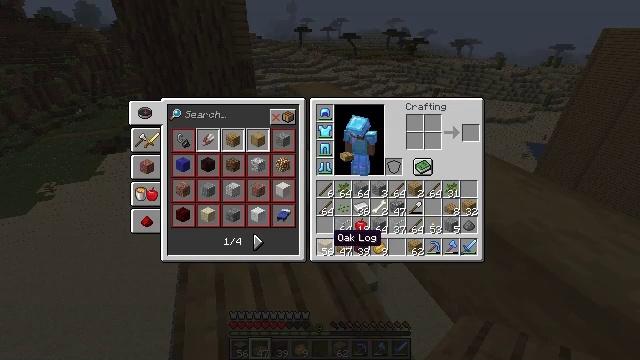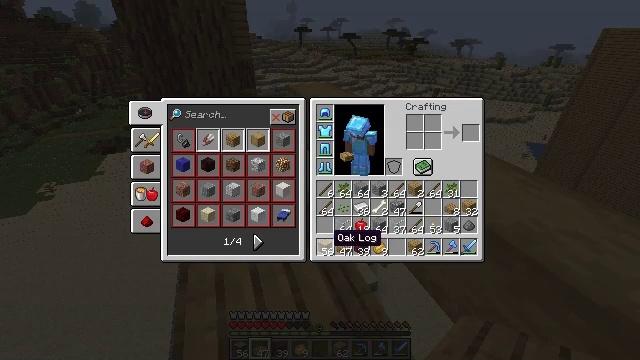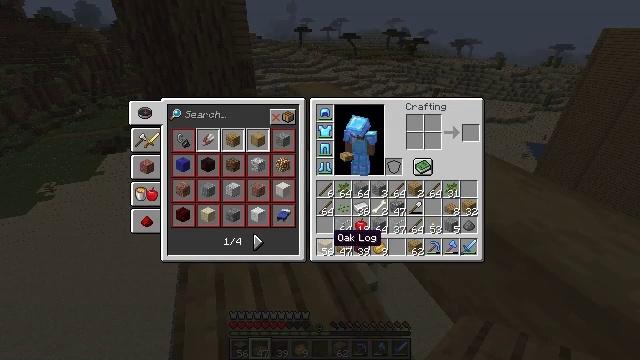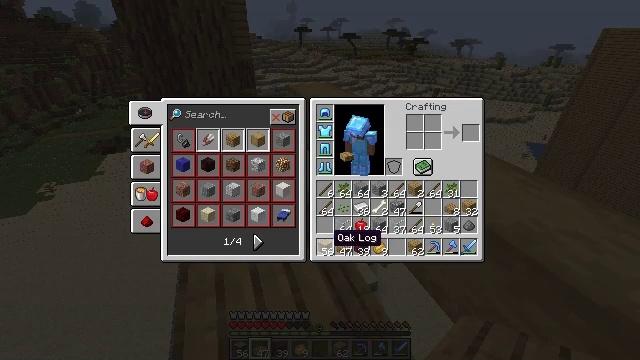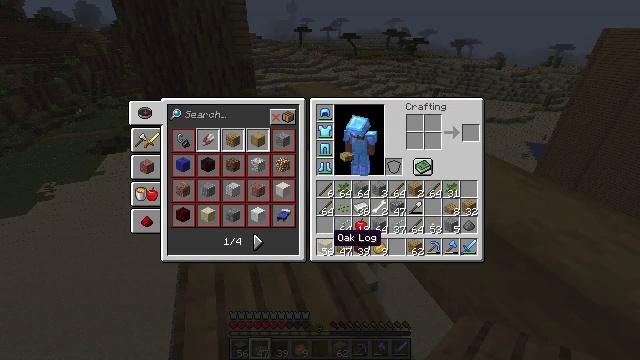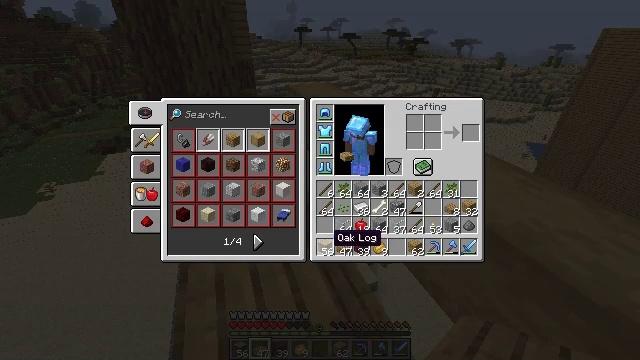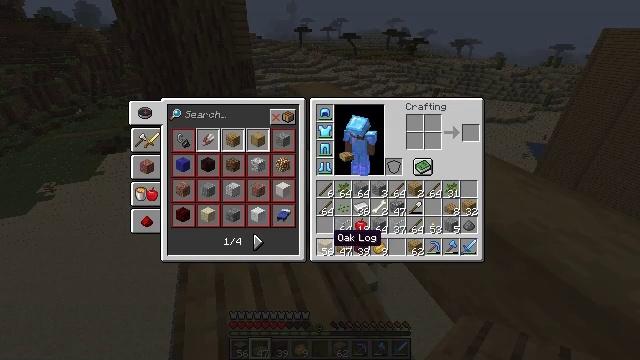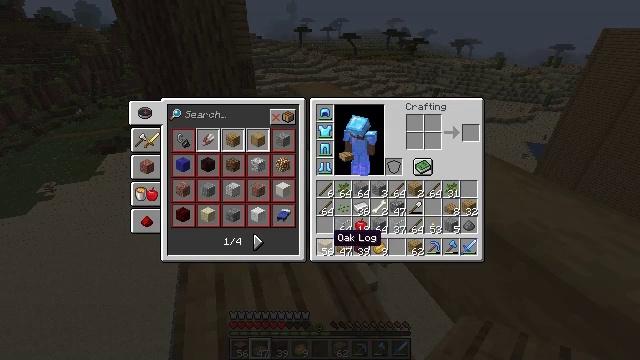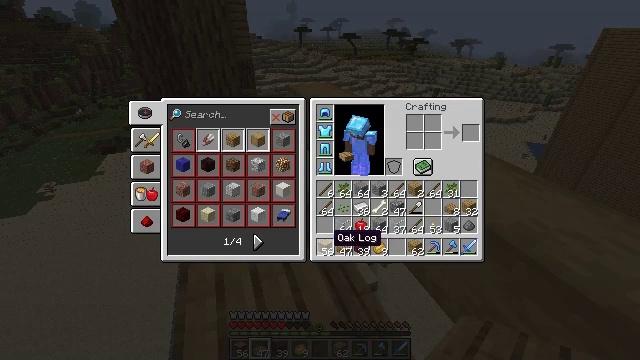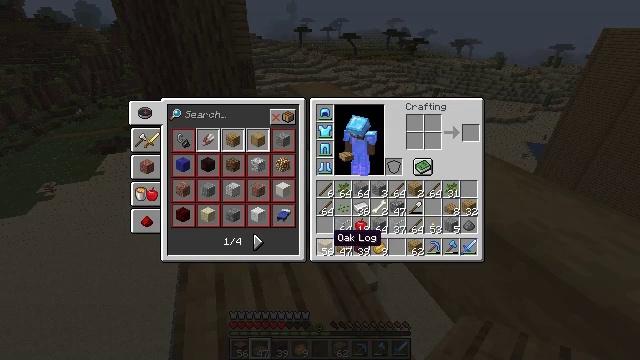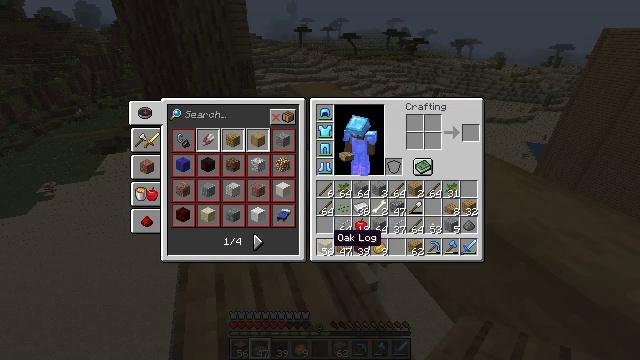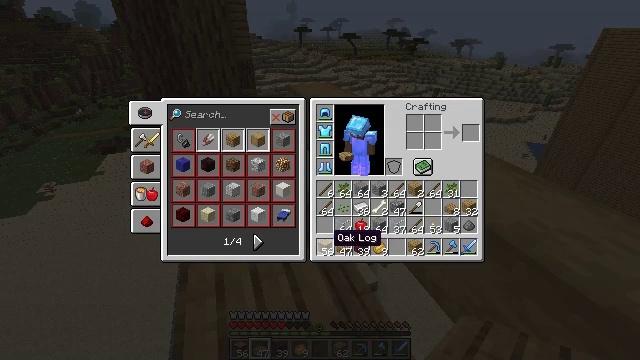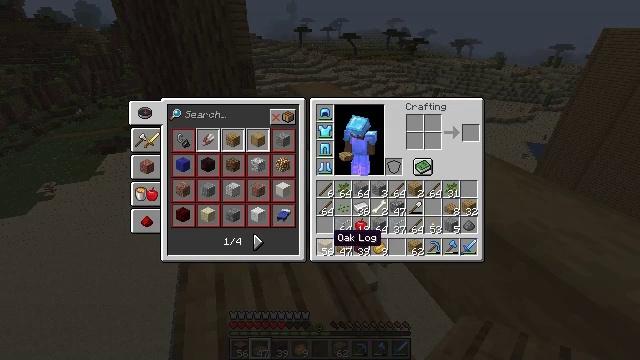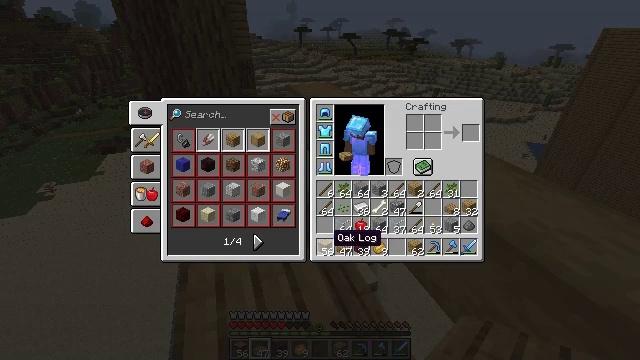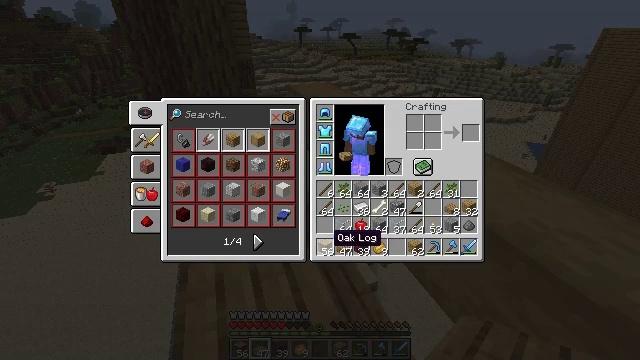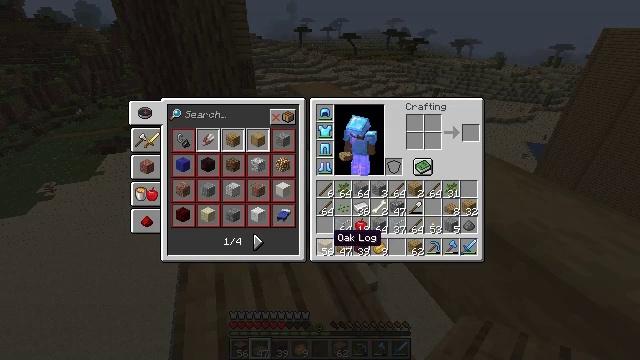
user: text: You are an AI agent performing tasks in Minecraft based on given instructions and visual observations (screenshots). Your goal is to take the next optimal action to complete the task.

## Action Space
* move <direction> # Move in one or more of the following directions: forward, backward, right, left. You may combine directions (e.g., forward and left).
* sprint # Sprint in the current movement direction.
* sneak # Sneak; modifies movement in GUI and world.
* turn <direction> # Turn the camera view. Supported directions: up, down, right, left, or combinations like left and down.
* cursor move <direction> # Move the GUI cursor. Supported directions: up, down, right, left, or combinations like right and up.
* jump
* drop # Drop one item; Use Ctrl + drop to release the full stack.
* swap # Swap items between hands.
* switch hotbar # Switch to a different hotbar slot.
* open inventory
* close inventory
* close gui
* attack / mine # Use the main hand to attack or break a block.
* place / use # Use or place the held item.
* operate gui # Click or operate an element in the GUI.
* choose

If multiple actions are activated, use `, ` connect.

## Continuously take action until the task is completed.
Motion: motion action
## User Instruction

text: Produce oak wood with logs.
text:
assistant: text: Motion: no_op
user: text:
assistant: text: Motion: no_op
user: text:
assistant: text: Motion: no_op
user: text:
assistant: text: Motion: no_op
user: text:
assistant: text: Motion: no_op
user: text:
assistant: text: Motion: no_op
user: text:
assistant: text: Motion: no_op
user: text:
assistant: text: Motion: no_op
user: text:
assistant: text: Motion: no_op
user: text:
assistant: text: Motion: no_op
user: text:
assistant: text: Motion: no_op
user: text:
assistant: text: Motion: no_op
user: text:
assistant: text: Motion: no_op
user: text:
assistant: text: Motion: no_op
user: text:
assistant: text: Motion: no_op
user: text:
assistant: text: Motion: no_op
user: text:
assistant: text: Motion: choose
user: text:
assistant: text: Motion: choose
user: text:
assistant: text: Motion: cursor move up
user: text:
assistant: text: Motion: cursor move up
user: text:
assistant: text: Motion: no_op
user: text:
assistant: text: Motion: no_op
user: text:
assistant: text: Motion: no_op
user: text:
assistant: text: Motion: no_op
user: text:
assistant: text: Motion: no_op
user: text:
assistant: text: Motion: operate gui
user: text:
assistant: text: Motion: operate gui
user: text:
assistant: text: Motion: no_op
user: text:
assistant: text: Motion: no_op
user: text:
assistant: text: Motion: no_op